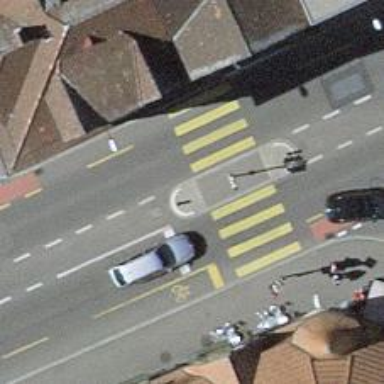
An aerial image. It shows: Road crossing with traffic signals.